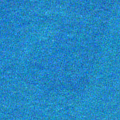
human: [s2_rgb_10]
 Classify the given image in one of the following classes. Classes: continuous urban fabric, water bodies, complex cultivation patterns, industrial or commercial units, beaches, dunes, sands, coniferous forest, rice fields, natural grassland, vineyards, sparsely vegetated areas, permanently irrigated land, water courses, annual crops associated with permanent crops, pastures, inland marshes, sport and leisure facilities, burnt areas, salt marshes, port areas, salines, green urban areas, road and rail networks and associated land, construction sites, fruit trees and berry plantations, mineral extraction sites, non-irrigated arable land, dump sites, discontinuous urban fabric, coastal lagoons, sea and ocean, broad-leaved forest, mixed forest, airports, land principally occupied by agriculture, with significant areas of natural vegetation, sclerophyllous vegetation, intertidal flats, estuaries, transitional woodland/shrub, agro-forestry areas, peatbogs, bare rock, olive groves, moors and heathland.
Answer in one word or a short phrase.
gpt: sea and ocean